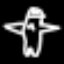
Label: angel